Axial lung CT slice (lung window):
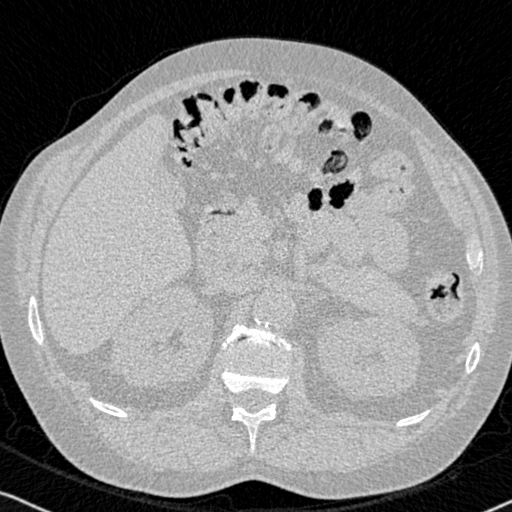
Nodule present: no